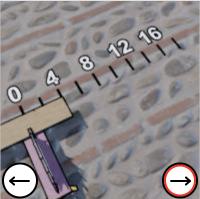
Task: length
Answer: 4
First scale value: 4.0